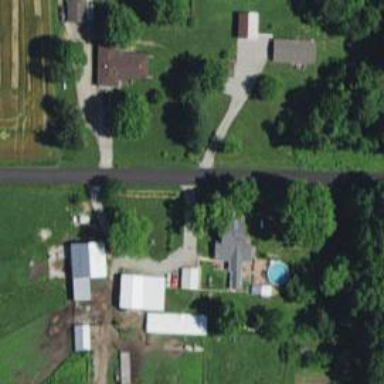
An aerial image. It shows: Driveway leading to service road.